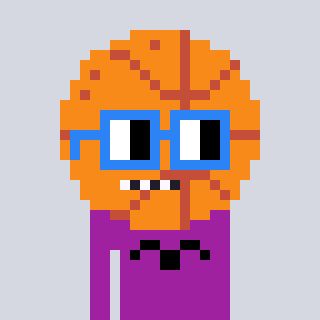
a pixel art character with square blue glasses, a basketball-shaped head and a magenta-colored body on a cool background